Question: Writing an iOs7 project, with Xcode 5
I have the following simple code
'''
NSString* inflation=@"test'", *import=@"";
if ([inflation length]>0){
import=[import stringByAppendingFormat:@"
Exports %@",inflation];
}
'''
And I keep getting this error when I try to compile:
Module 'stringByAppendingFormat' not found

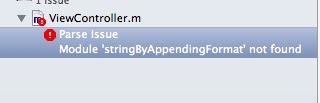
Answer: LLVM uses 'import' for importing modules (currently an experimental feature but seems to be enabled by default in Xcode). Have a look at <URL>.
To resolve your issue, just rename the variable, or compile with "-fno-modules".